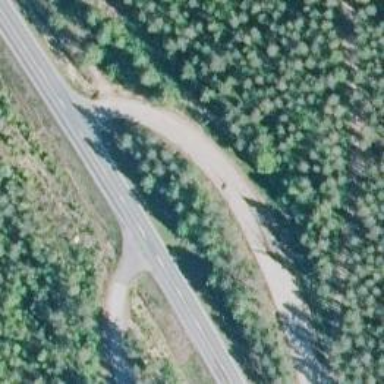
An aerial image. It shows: Rest area along the road.